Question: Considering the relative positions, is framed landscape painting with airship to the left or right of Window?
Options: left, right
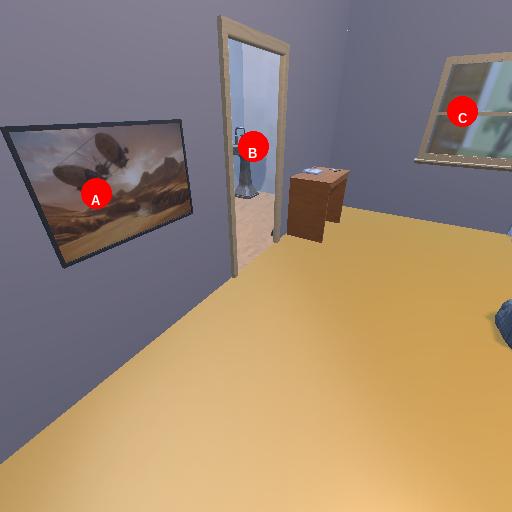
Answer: left